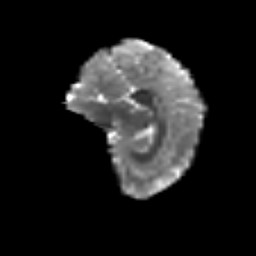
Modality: T2w
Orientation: sagittal
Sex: female
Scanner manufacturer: siemens
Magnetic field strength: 3 T
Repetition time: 5 s
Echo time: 0.071 s